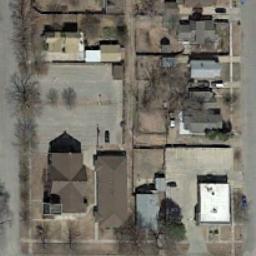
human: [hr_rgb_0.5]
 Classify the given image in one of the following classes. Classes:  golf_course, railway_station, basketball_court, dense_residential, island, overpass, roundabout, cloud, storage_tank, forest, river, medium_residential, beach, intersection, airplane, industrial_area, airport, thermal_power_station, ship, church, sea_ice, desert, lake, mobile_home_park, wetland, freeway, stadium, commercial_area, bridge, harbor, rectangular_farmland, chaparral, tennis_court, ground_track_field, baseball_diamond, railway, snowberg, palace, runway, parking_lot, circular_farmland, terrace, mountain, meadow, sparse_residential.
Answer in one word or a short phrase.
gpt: medium_residential